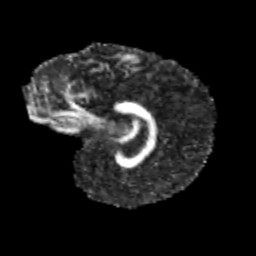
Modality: FA
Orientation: sagittal
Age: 12
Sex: female
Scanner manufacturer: siemens
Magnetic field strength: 3 T
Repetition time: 3.8 s
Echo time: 0.07 s